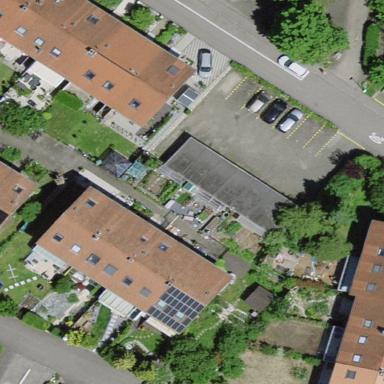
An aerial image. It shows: Garage building.